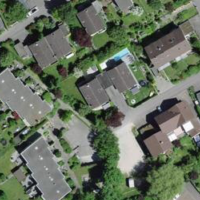
EUNIS habitat code: 54
Species observed at this site:
Humulus lupulus